Field crop: tomato
Growth stage: 1
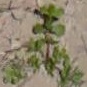
Species: portulaca